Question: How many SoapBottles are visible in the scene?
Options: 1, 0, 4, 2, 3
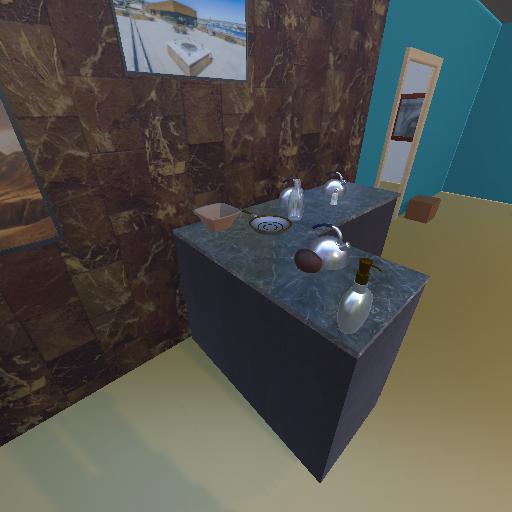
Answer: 1